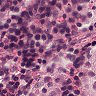
Metastatic tissue present: no